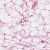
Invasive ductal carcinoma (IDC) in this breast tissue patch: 0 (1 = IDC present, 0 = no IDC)